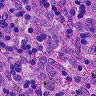
Metastatic tissue present: no